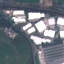
Land use / land cover: Industrial